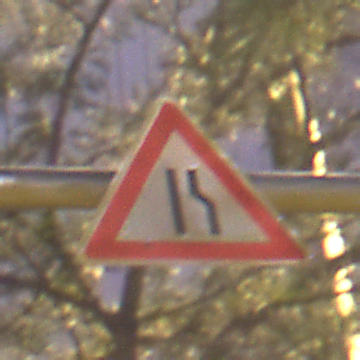
Verkehrszeichen: EinseitigVerengteFahrbahnRechts
Umgebung: Outdoor, Suburban
Tageszeit: Night
Wetter: PartlyCloudy
Licht: Artificial
Jahreszeit: NotSpecified
Kontrast: HighContrast